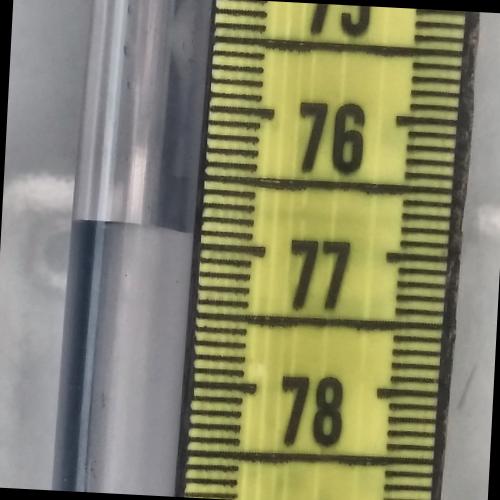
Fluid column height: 76.9 cm